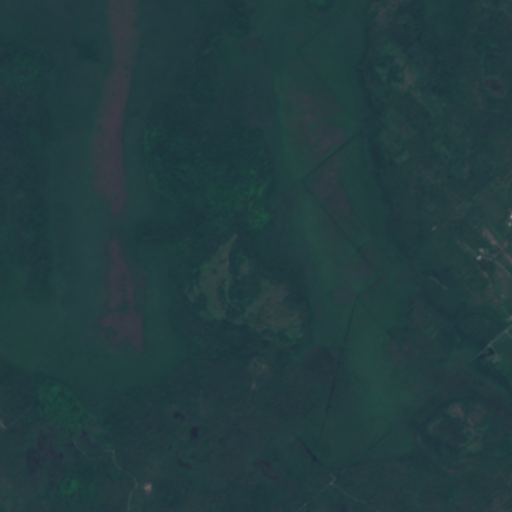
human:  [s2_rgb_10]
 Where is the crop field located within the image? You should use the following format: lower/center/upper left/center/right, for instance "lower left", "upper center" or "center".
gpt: The crop field is located in the lower right of the image.
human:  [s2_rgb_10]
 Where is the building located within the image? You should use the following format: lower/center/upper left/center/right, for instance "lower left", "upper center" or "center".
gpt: The building is located in the lower right of the image.
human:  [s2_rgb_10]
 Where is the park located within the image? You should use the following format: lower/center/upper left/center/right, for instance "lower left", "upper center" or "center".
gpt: There is no park in the image.